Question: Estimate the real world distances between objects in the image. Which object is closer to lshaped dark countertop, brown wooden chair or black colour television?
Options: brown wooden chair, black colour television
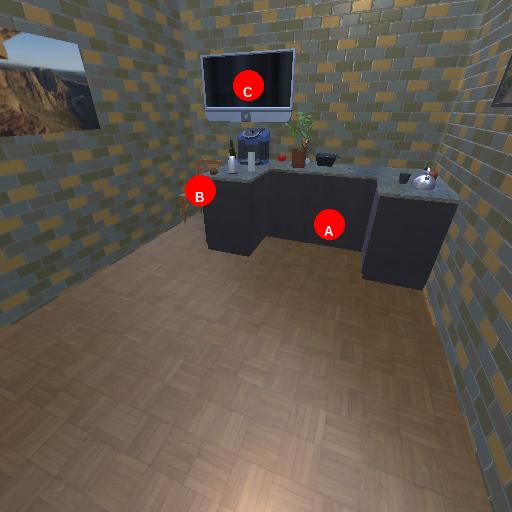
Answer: brown wooden chair